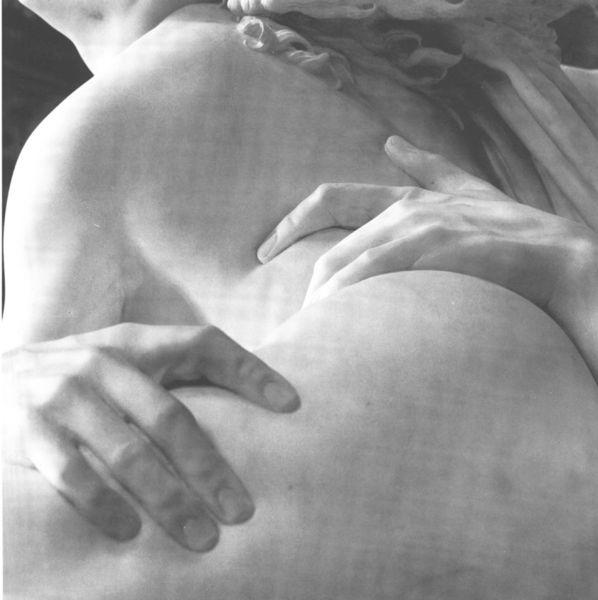
Titel: Raub der Proserpina
Künstler: Giovanni Lorenzo Bernini
Institution: Rom, Villa Borghese
Schlagwörter: haut, körper, nackt, weiß, frau, grau, marmor, rücken, schwarz, bild, hände, haare, skulptur, foto, greifen, fingernägel, begierde